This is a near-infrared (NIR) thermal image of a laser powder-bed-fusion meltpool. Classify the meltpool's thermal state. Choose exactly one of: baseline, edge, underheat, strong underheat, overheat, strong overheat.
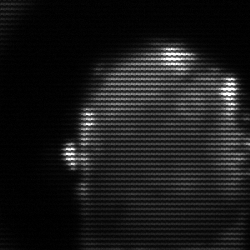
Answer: baseline